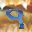
Label: 9